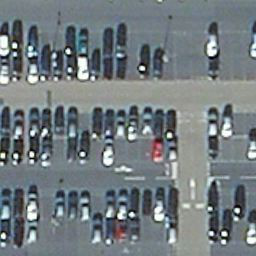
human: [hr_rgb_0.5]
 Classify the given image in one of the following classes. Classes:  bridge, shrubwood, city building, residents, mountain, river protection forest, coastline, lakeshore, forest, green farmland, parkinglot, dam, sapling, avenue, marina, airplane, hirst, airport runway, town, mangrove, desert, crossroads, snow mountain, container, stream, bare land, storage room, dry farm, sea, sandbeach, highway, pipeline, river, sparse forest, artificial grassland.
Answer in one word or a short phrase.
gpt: parkinglot